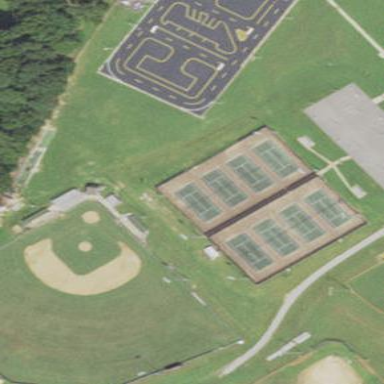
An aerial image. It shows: Tennis court on pitch designated for leisure land.